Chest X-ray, PA view. Patient: 4 years old, sex F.
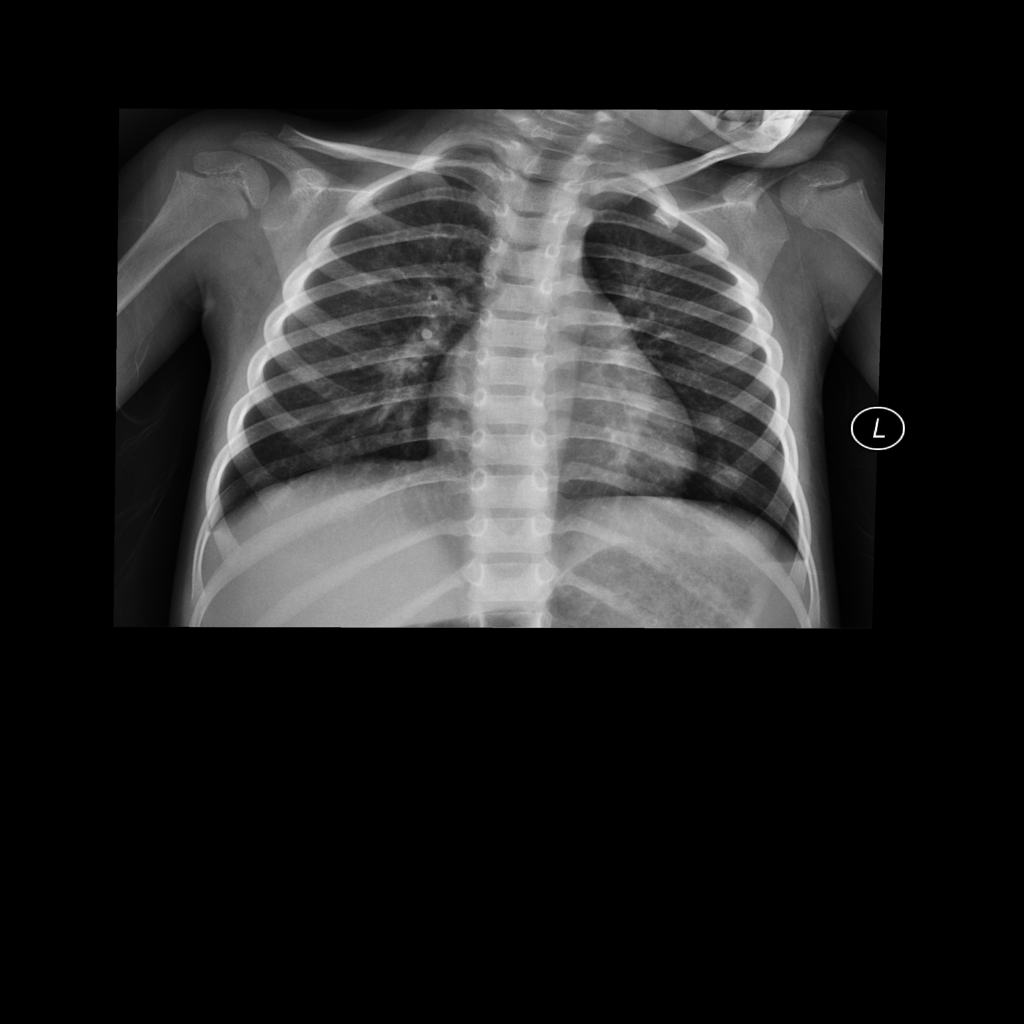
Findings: No Finding